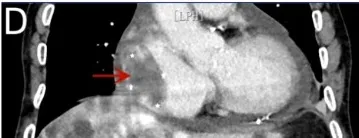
A contrast-enhanced CT of the chest showed arc-shaped fluid density shadows in the bilateral thorax and pericardial cavity, while irregular, slightly low-density shadows with unclear boundaries were evident in the right atrium (red arrow). Most of the lesions were not enhanced, and the edges appear locally enhanced (A-D).
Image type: radiology (ct)